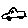
Label: car